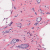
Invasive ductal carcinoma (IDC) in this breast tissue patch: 0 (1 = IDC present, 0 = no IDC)